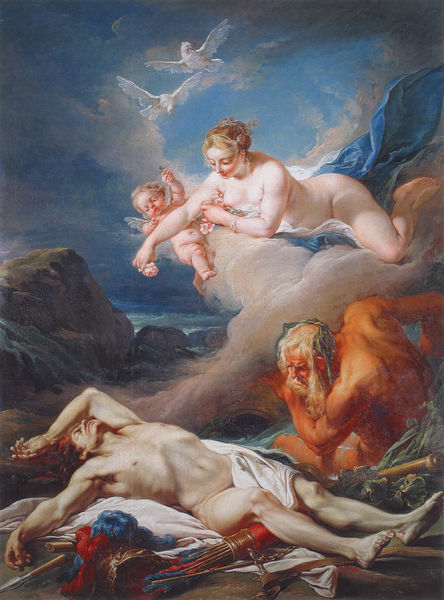
Titel: Der Leichnam Hektors am Ufer des Scamandres dargestellt
Künstler: Jean-Baptiste Deshays
Institution: Montpellier, Musée Fabre
Schlagwörter: berg, felsen, gemälde, gott, himmel, mann, meer, nackt, rubens, wasser, wolken, see, frau, hell, blüten, tuch, malerei, bart, barock, bibel, entsetzen, federn, tot, öl, kind, engel, putto, küste, strand, schlafend, klippen, gerade, klippe, tauben, schwert, waffen, helm, frieden, ritter, jesus, zeus, erscheinung, maria, madonna, köcher, pfeile, rettung, erlösung, himmelfahrt, armor, senkrechte, heiliger geist, erschöpfung, heiliger gesit, mtyhologie, rosten